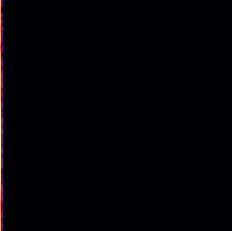
Sound class: Rain